Field crop: maize
Growth stage: 2
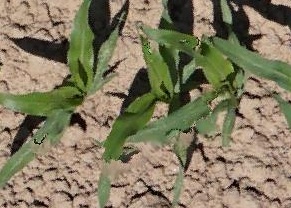
Species: maize